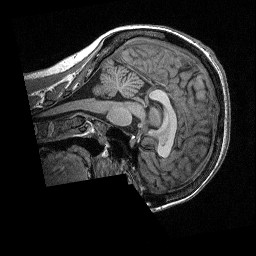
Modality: T1w
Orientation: sagittal
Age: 38
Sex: female
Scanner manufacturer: siemens
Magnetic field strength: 3 T
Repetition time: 2.3 s
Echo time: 0.00298 s